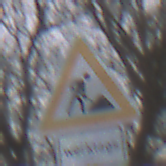
Verkehrszeichen: Arbeitsstelle
Zusatzzeichen unten: ZeitangabenMitBeschraenkungAufWochentage1
Umgebung: Outdoor, Suburban
Tageszeit: MorningAfternoon
Wetter: Overcast
Licht: Natural
Jahreszeit: NotSpecified
Kontrast: LowContrast